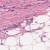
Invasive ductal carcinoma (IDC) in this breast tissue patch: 0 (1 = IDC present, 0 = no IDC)